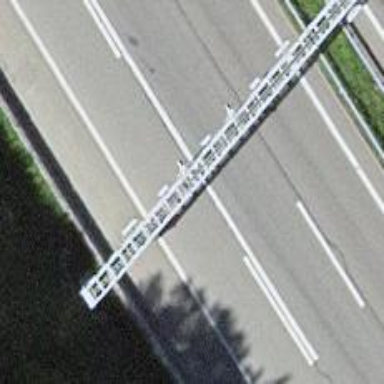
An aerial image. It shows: Gantry structure.